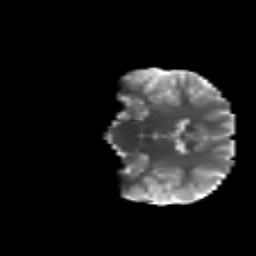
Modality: T2w
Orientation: coronal
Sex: male
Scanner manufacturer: siemens
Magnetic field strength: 3 T
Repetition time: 5 s
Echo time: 0.071 s